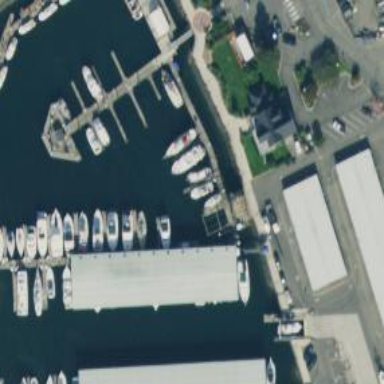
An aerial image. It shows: Pier with mooring facilities.